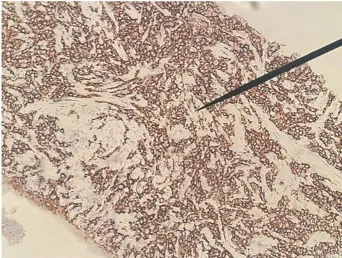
Pathological features of Prostate small cell carcinoma. Positive immunohistochemical staining for CD56.
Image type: pathology (immunostaining)